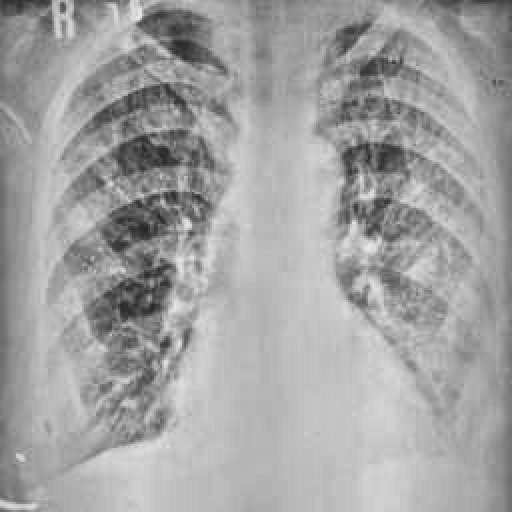
Finding: TUBERCULOSIS